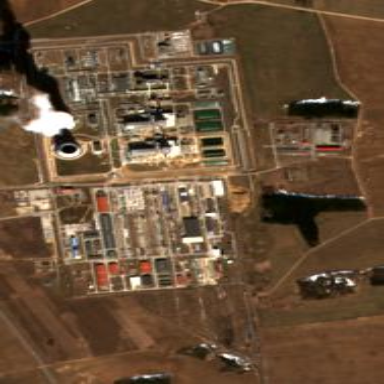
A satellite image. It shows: Industrial area with nuclear power plant.